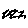
Label: zigzag